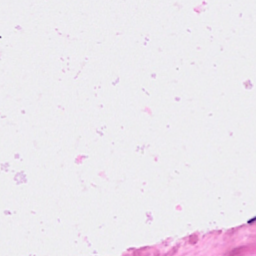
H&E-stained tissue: Breast